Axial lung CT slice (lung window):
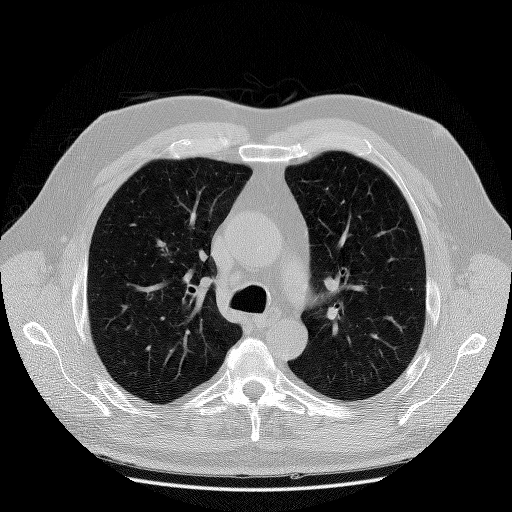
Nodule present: no